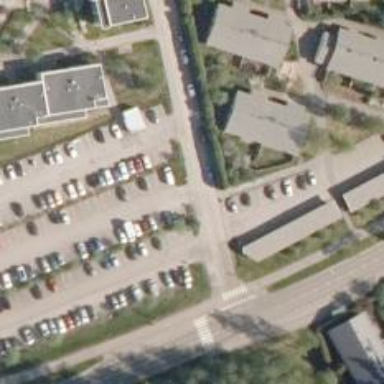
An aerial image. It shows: Footway along the road.